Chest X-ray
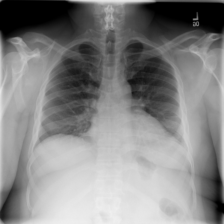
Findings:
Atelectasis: negative
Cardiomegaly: negative
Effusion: negative
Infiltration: negative
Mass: negative
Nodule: negative
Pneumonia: negative
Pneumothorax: negative
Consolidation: negative
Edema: negative
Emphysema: negative
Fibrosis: negative
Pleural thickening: negative
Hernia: negative